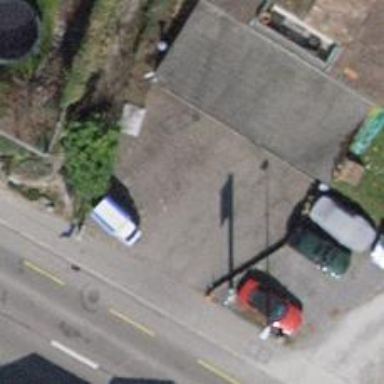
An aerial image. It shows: Car repair shop.